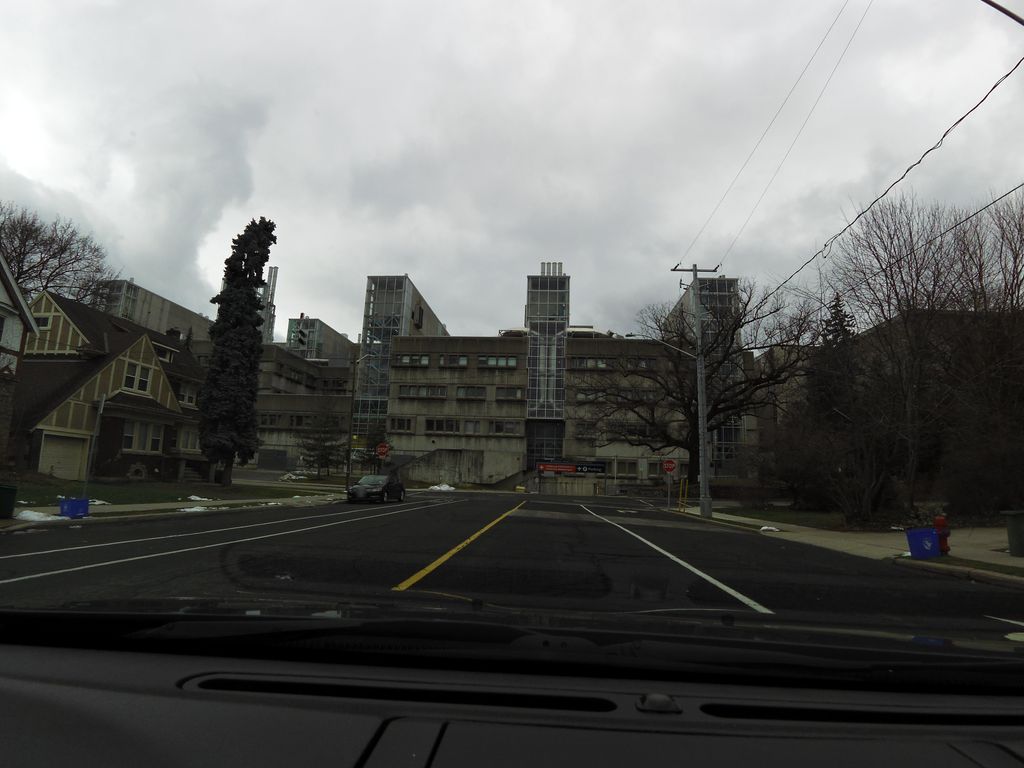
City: hamilton